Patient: sex F, age 69
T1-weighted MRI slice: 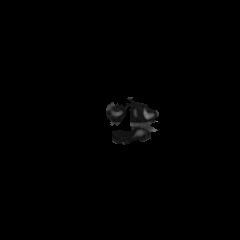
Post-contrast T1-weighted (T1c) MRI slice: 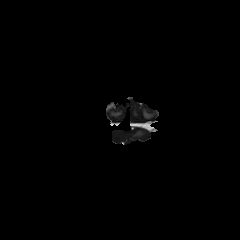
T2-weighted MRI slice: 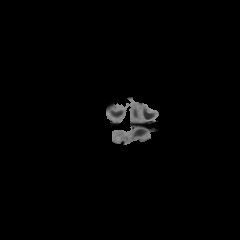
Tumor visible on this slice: no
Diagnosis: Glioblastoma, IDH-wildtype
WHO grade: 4